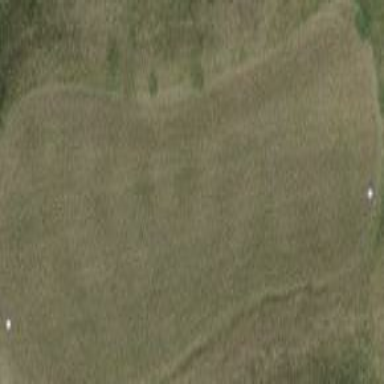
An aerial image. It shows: Golf tee on grassy land.